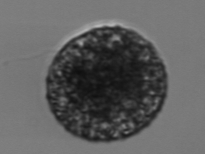
Label: Vicicitus_globosus